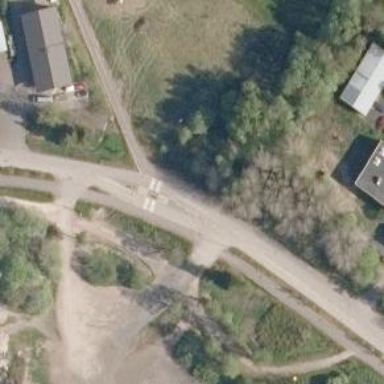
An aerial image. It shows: Crossing on asphalt cycleway.